Question: I only have one 'Website -> Store -> View', and even so I get all my 'URL's' linking to products, categories, pages, etc... as 'http://www.website.com/default/category/product-1.html'
When it should be 'http://www.website.com/category/product-1.html'. "'default/'" is always present.
I would like to remove the unnecessary 'default/' subfolder in my URLs.

Any Ideas?
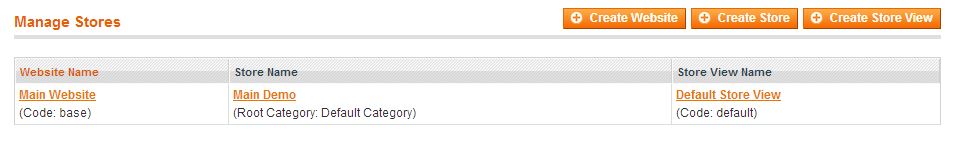
Answer: Go to 'System -> Configuration -> General -> Web -> URI Options'
Here you can see the first option as 'Add Store Code to Urls' select it to 'NO' and save the config.
close the browser and look your store now.
It will work.